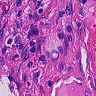
Metastatic tissue present: no